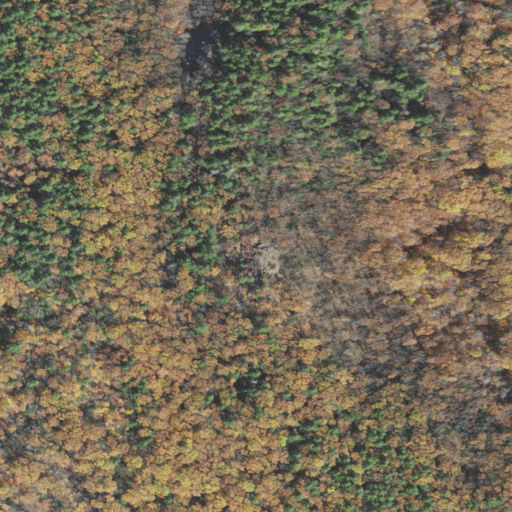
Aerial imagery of ridge(s) in New Hampshire named Hedgehog Hill containing mixed forest, deciduous forest, and evergreen forest